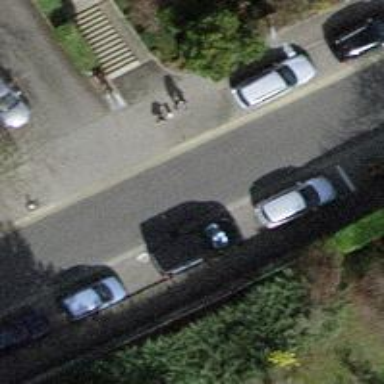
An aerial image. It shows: Concrete footway.